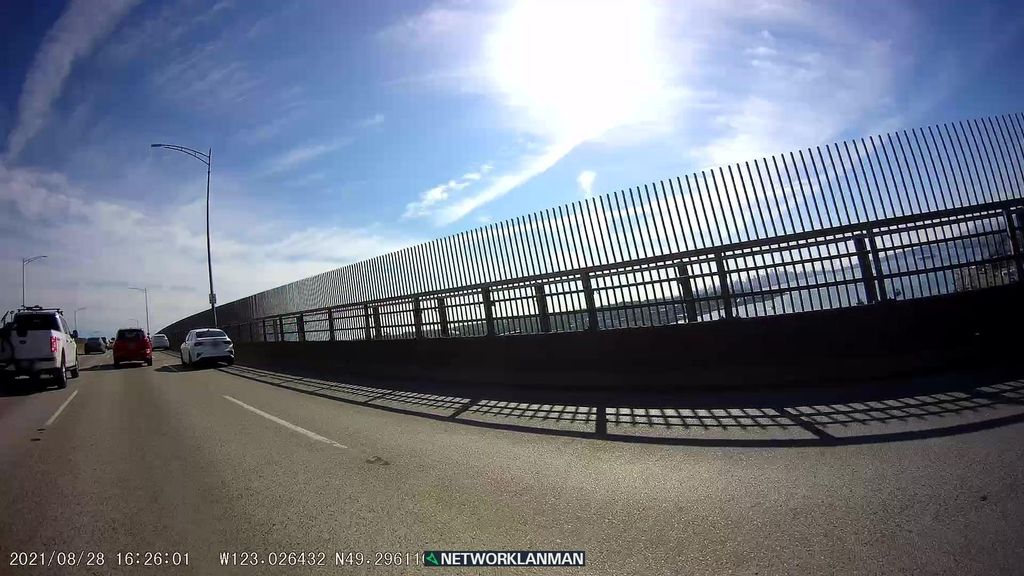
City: vancouver